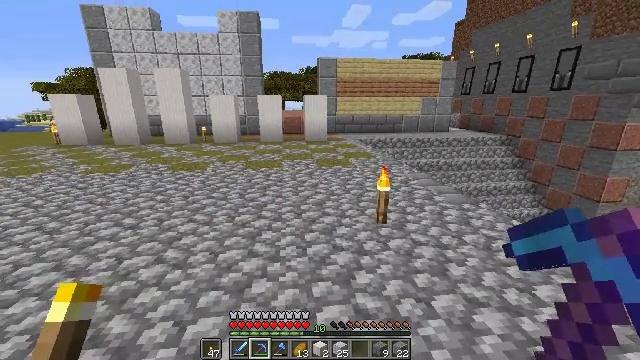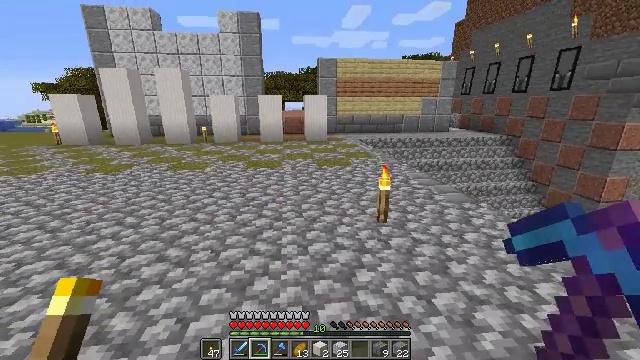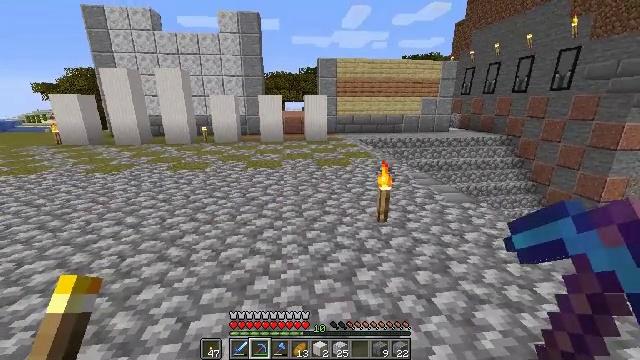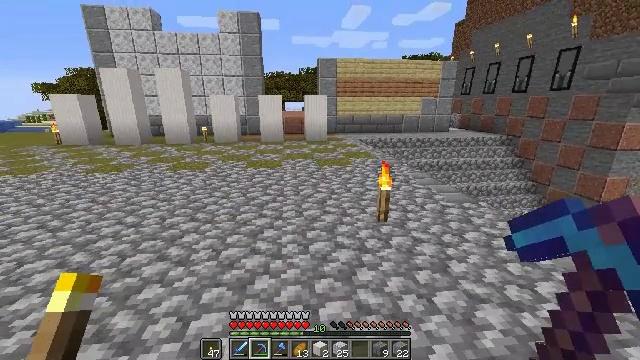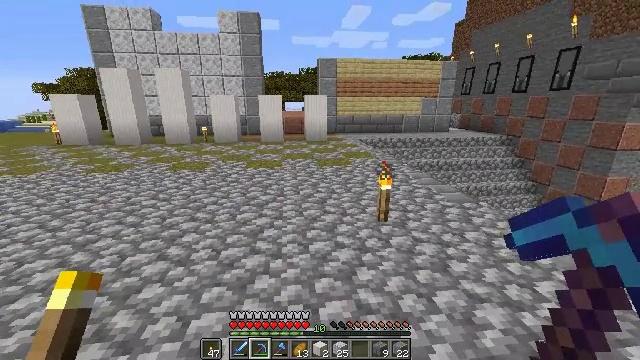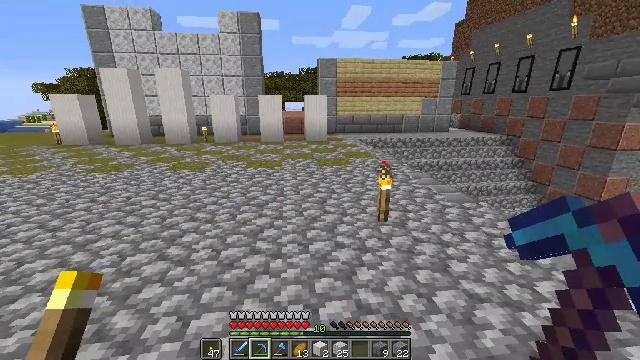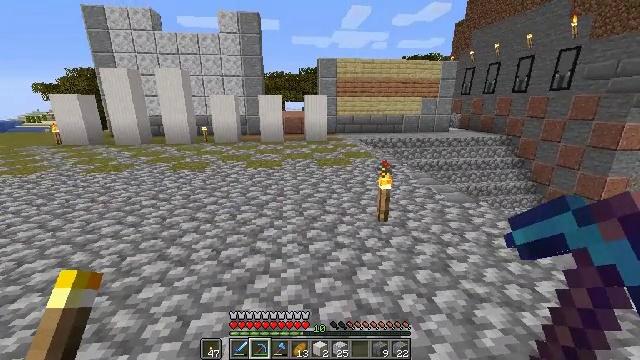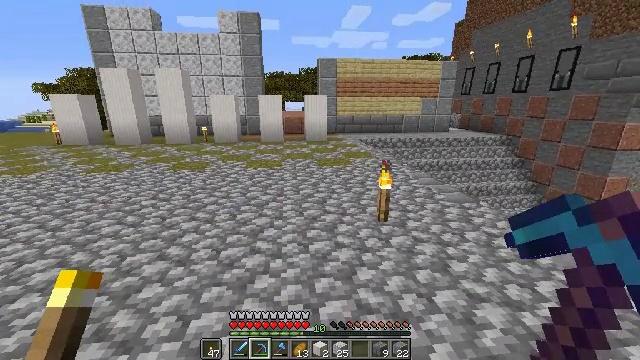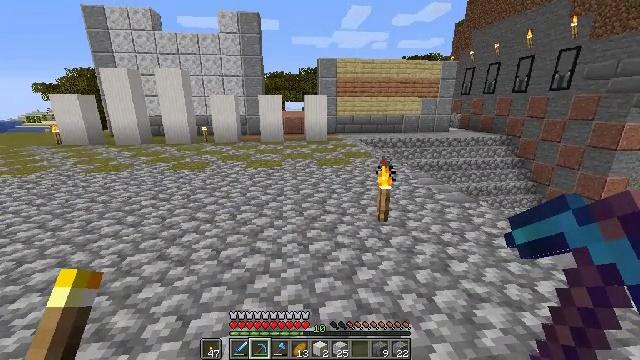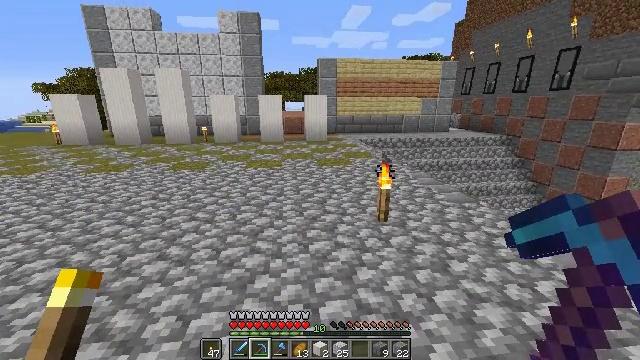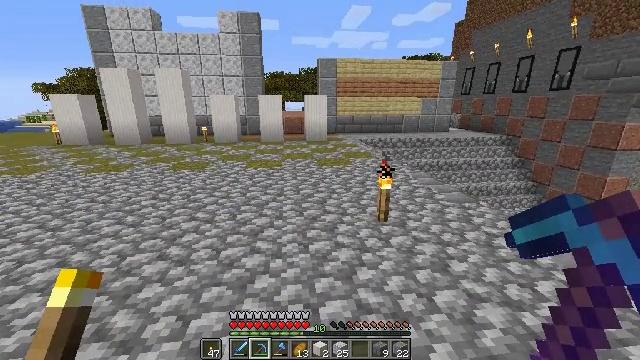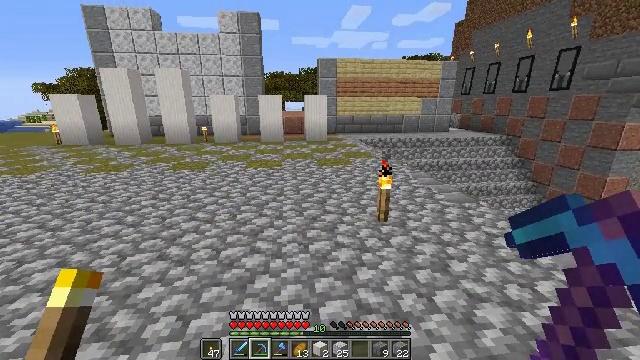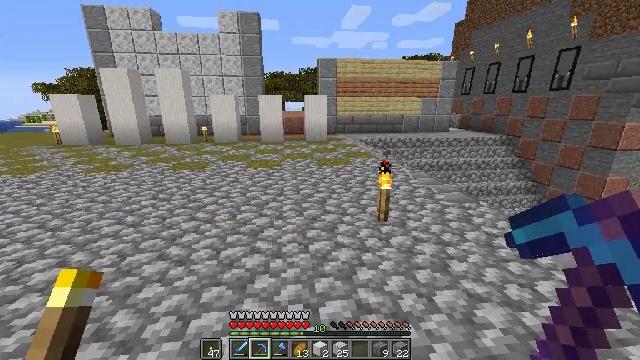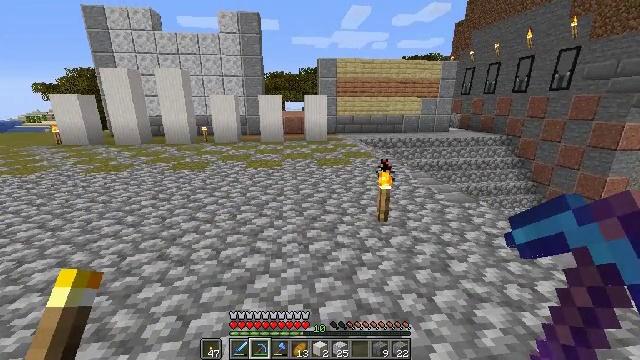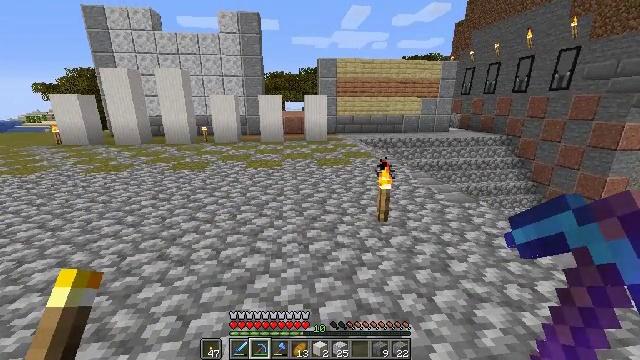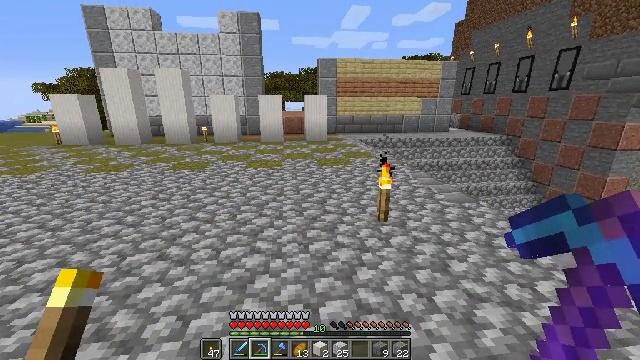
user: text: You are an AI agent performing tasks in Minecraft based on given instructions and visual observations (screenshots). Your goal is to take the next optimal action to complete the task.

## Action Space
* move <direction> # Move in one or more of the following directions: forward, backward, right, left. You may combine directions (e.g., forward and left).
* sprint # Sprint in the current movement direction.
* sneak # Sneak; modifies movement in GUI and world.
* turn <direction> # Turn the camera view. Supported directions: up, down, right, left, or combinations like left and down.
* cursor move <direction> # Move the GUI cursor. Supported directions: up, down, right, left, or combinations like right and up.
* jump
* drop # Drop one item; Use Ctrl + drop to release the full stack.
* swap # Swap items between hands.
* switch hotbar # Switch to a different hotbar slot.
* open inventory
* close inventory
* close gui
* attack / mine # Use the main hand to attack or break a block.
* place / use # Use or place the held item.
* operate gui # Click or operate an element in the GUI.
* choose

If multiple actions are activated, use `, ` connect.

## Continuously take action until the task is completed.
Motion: motion action
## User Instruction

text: Attack the quartz pillar to collect it.
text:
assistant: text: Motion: no_op
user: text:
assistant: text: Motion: no_op
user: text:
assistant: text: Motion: no_op
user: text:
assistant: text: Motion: no_op
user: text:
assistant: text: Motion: no_op
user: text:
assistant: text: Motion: no_op
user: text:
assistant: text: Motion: no_op
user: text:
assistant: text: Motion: no_op
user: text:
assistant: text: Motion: no_op
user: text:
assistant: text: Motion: no_op
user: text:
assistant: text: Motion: no_op
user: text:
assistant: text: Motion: no_op
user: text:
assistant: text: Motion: no_op
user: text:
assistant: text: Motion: no_op
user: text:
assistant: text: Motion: no_op
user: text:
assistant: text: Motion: move left
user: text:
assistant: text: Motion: move left
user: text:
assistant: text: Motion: move left
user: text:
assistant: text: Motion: move left
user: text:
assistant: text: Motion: move left
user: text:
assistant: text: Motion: move left
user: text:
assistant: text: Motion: move left
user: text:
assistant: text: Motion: move left
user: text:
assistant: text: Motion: move forward and move left
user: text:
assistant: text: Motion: move forward and move left
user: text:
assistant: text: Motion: move forward and move left
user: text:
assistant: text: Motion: move forward and move left
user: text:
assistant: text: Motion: move forward and move left
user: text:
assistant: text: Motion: move forward and move left
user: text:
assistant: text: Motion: move forward and move left